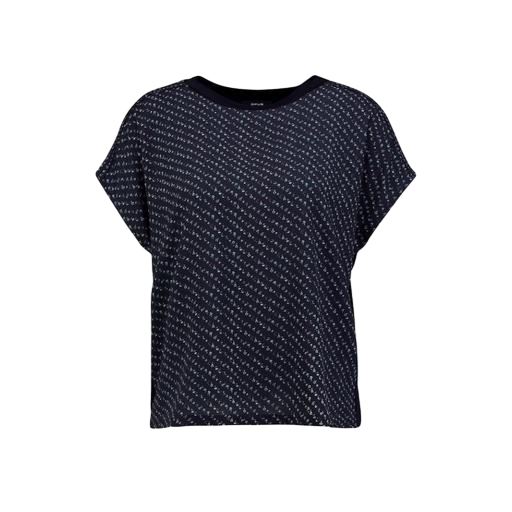
blue plus size printed t-shirt only macy, blue printed contrast t-shirt only macy, black geo-print t-shirt only macy, white background